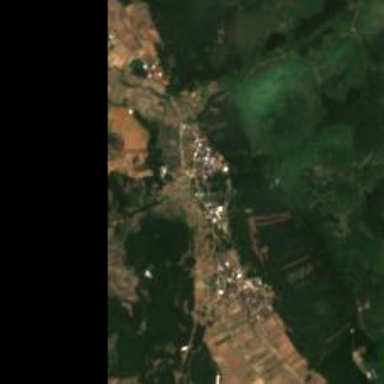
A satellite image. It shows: Village area.